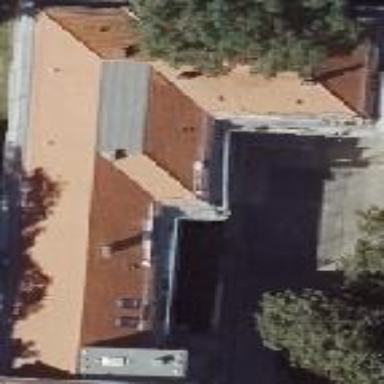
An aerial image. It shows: School building with hipped roof design.